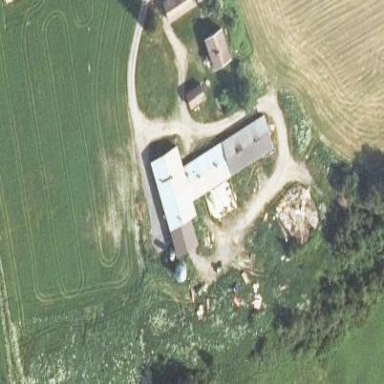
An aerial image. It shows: Farmyard area.